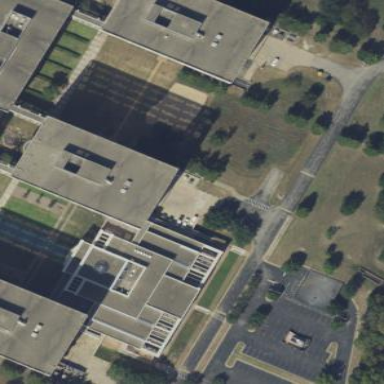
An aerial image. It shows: Commercial building.